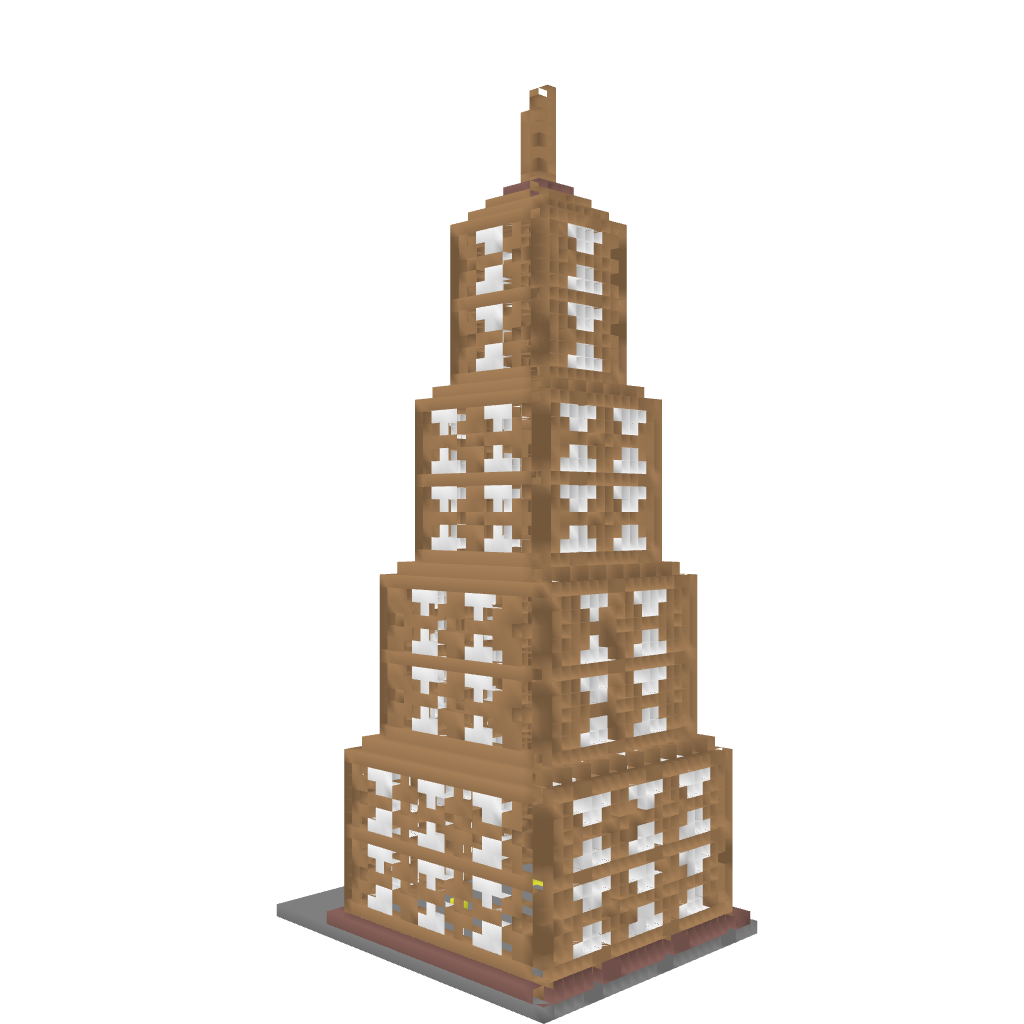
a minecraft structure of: Clock Tower bad low quality